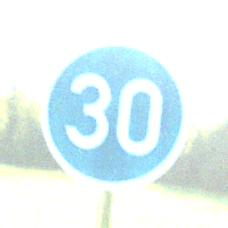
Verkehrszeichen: VorgeschriebeneMindestgeschwindigkeit
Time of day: MorningAfternoon
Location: Outdoor (Nature)
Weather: PartlyCloudy
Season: NotSpecified
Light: Natural